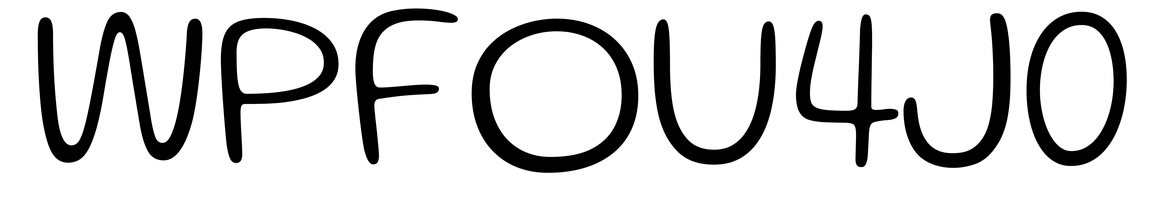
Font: Gluten_ExtraLight